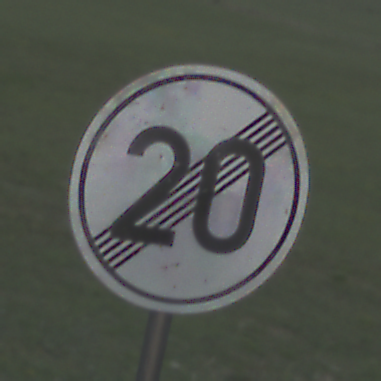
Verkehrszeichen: EndeGeschwindigkeit20
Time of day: SunriseSunset
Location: Outdoor (Nature)
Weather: PartlyCloudy
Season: NotSpecified
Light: Natural